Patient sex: F
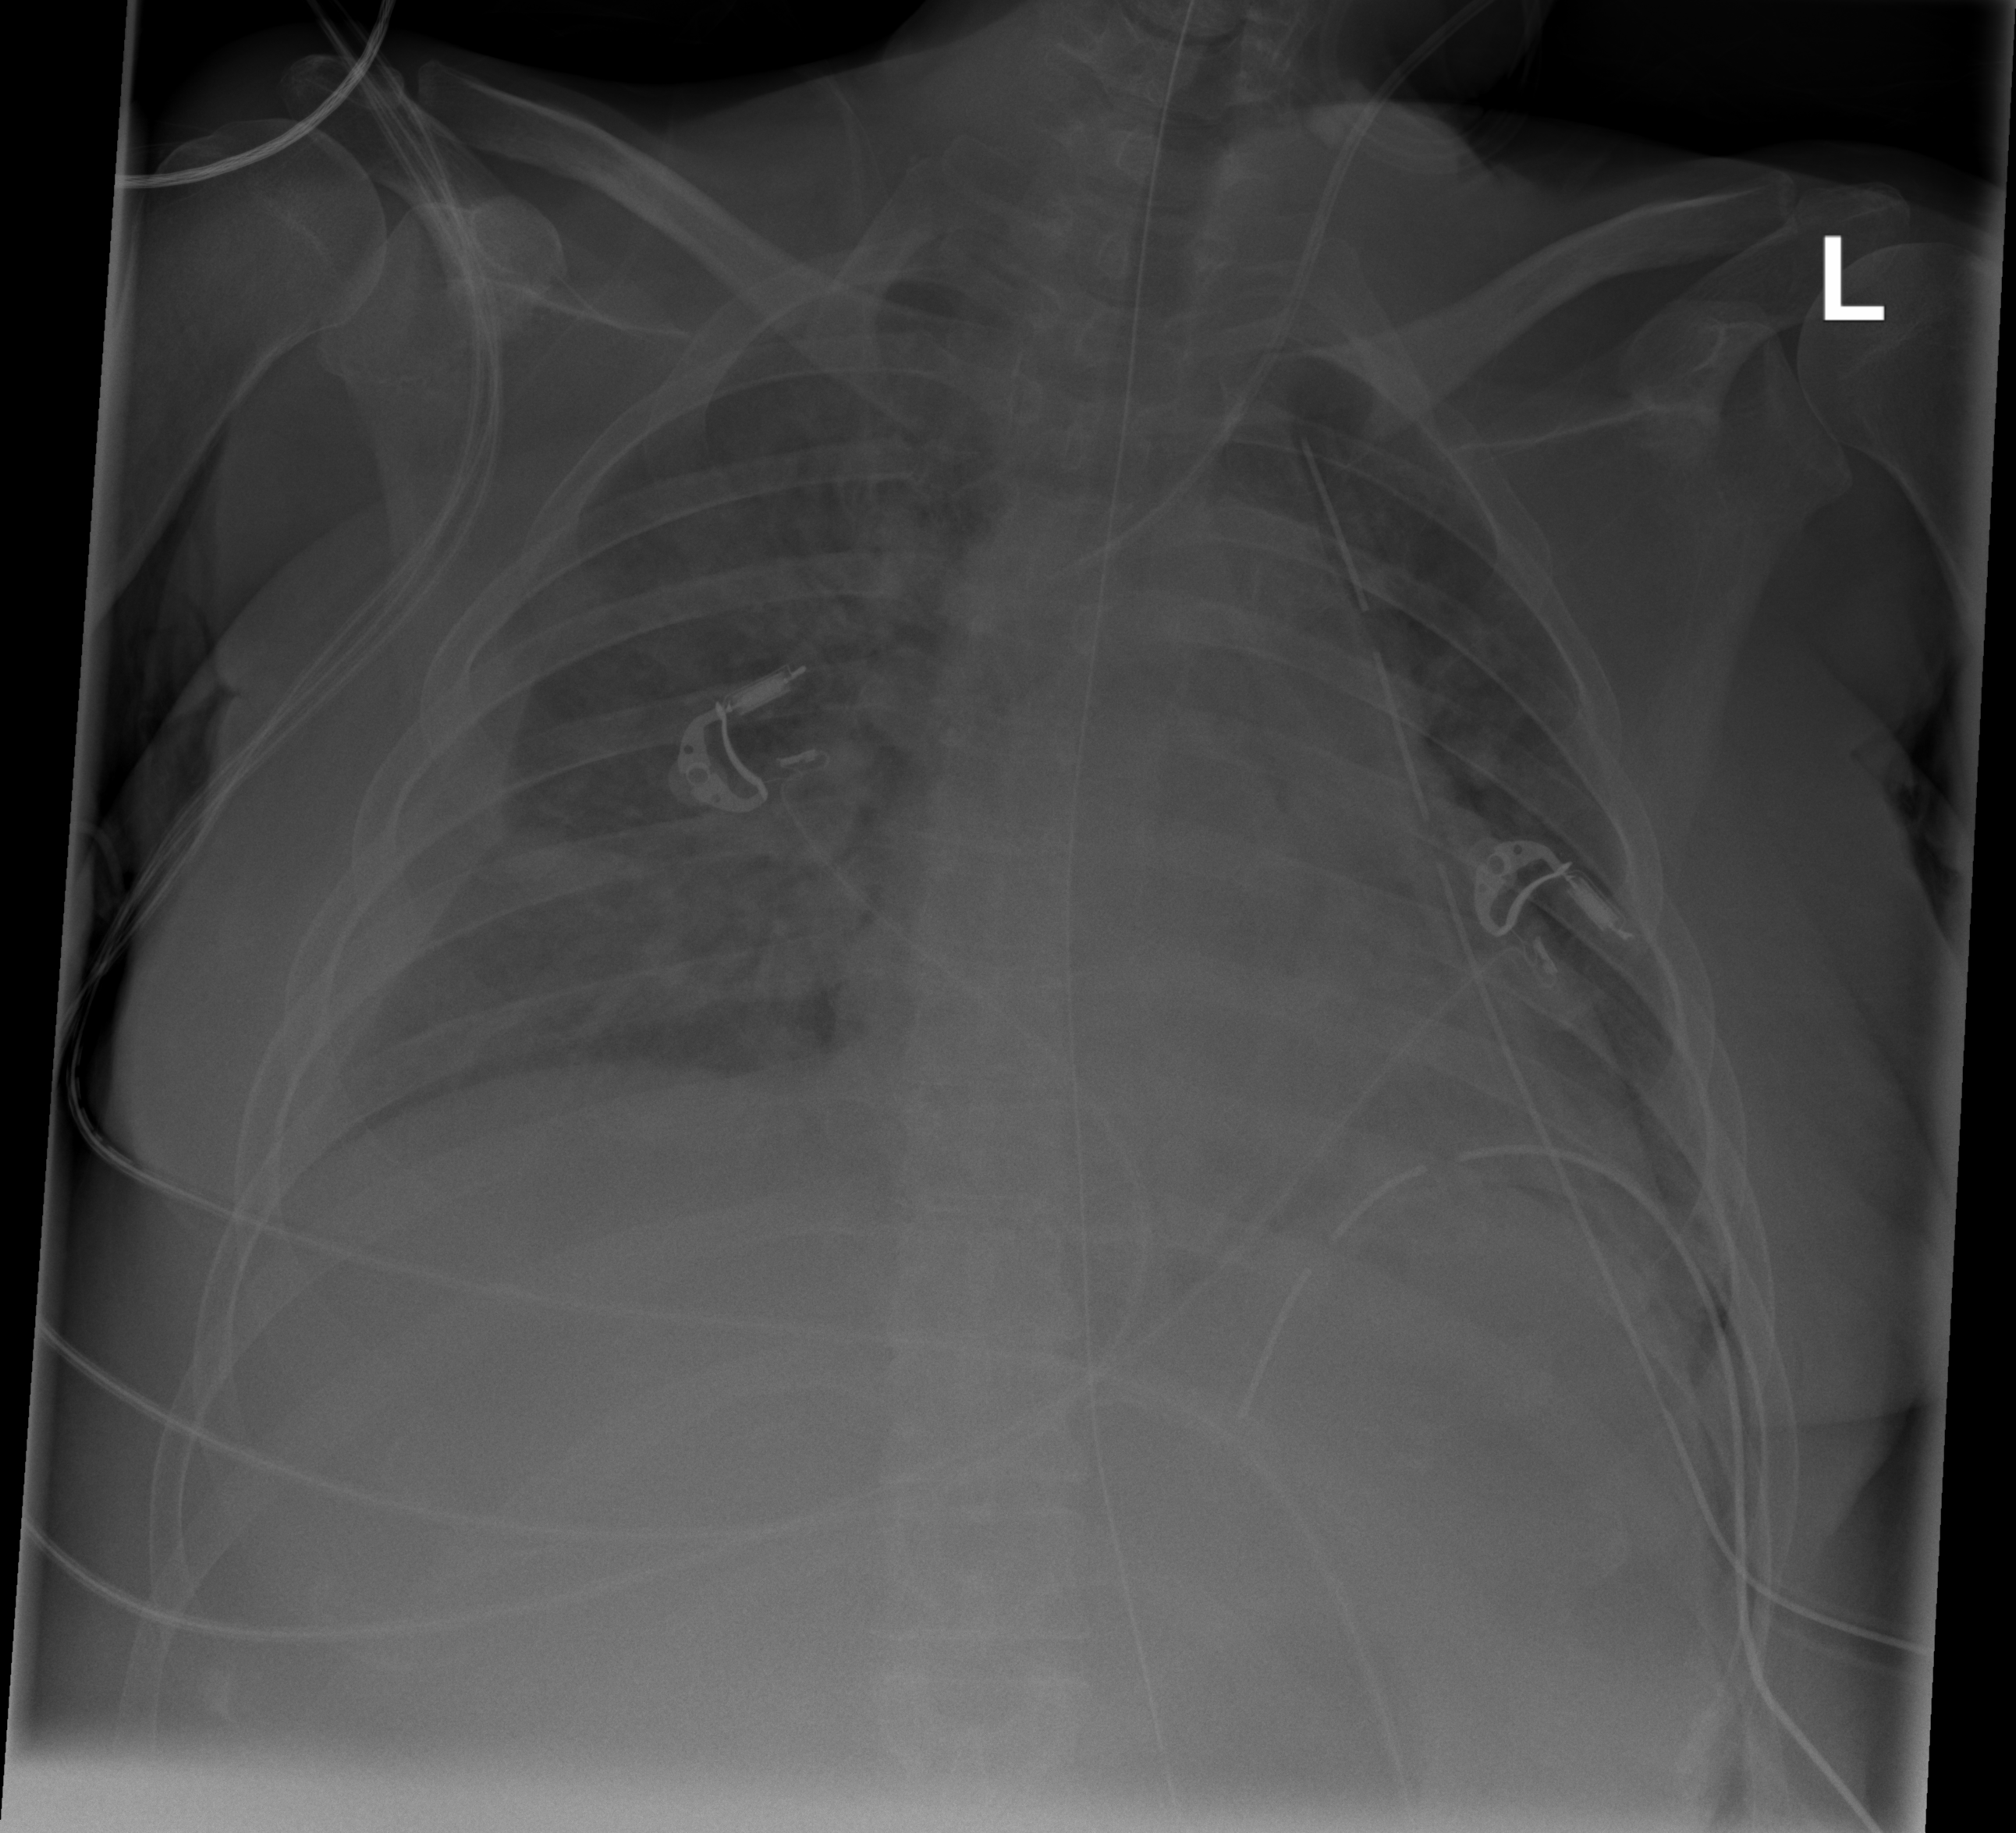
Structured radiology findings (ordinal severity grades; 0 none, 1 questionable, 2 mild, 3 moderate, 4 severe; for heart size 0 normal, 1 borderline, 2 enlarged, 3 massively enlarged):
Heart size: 2
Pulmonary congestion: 3
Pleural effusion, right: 3
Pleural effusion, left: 0
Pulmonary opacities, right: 3
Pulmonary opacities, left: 3
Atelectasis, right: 2
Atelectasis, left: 0